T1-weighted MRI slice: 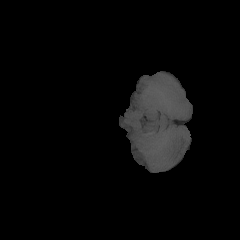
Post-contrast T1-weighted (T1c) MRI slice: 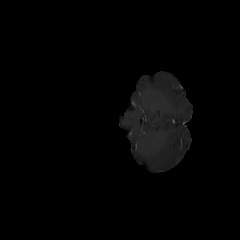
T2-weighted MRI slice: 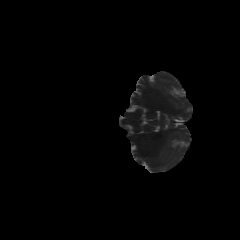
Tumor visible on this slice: no